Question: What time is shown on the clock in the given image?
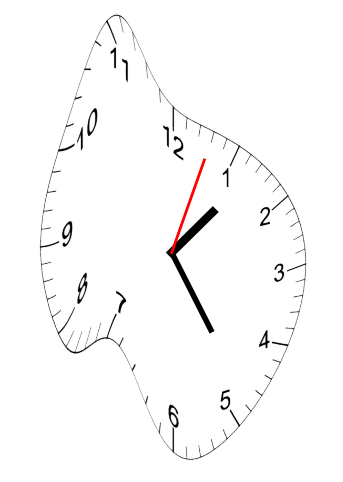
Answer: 01:24:03